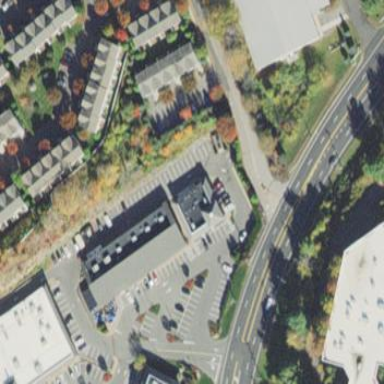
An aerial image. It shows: Retail building.